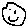
Label: smiley face